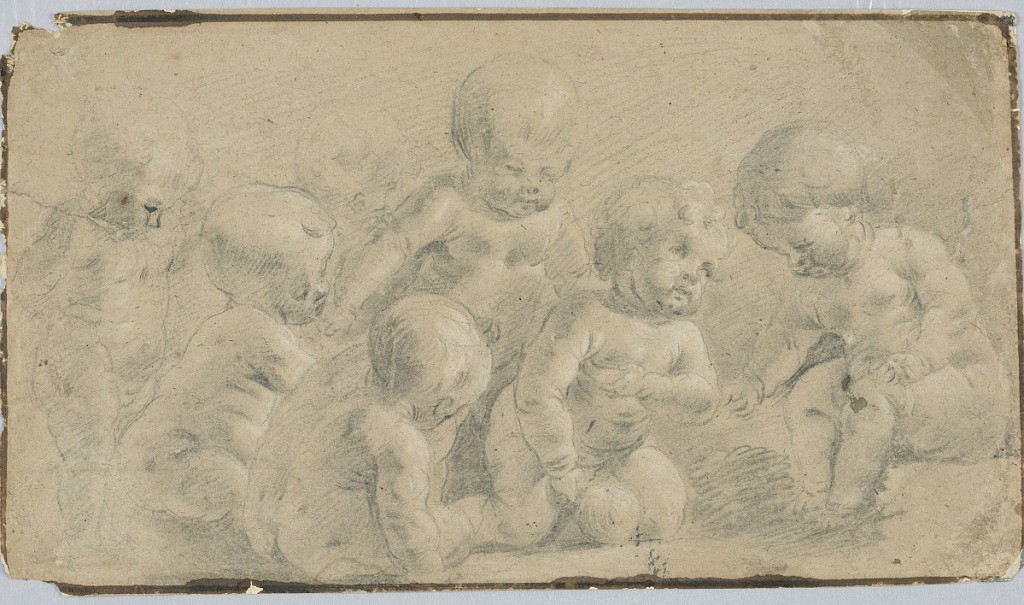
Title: Study of a Group of Children
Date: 1625-1675
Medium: Black chalk, white heightening on paper
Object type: Drawing
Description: A child sits at right pointing with the right forefinger and looking down. One child kneels before him, two more sit on the ground, a fourth is standing. At the left edge is a sketch of another one, standing.